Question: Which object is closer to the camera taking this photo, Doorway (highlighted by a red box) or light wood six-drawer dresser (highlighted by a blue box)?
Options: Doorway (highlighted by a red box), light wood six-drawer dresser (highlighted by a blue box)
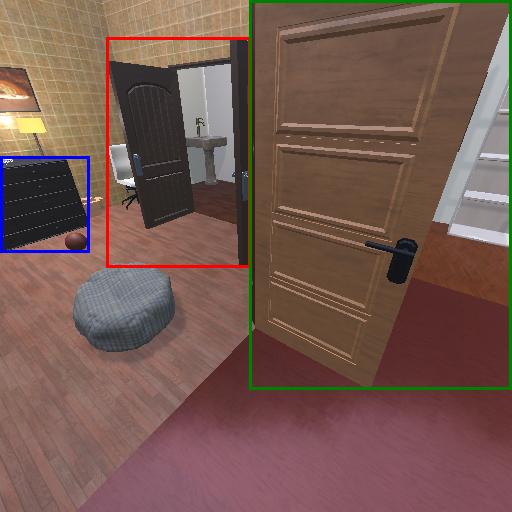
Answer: Doorway (highlighted by a red box)